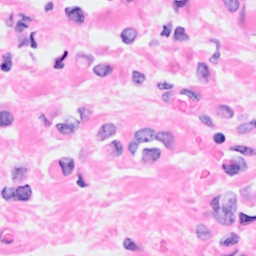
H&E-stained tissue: Breast